Interaction volume radius: 5 \u00c5
Interaction volume height: 15 \u00c5
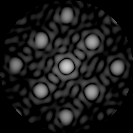
Disorder parameter: 0.1069